Question: I'm trying to run a python script but I get this error. 'AttributeError: 'list' object has no attribute 'winType'':

The actual contents of the file are:
'''
import time
import pylsl
import bci.open_bci_v3 as bci
#from random import random as rand
from pylsl import StreamInfo, StreamOutlet
from psychopy import prefs
prefs.general['audioLib'] = ['pygame']
from psychopy import visual, core, sound
import esys_cfg
NUM_CHANNELS = 8
SAMP_RATE = 100
info = StreamInfo('OpenBCI', 'EEG', NUM_CHANNELS, SAMP_RATE, 'float32', 'myuid34234')
outlet = StreamOutlet(info)
#funtion call to start displaying images
#def displayStimuli
# for file in os.listdir('directory'):
# for i in range(0,len(images)):
# def display(files, .....):
# ex: file_name = ['/dir/dir2/img.png']
window = visual.Window([512, 512])
cfg = esys_cfg.create_config('../stimulus-config/test.yml')
print(cfg.trial_order)
#trial_order = ['one', 'two', 'one']
for element in cfg.trial_order: #loop through all elements in array trial_order
imageIndex = 0
for imageIndex in range(len(cfg.trials[element].files)):
stimulis = cfg.trials[element].stimuli_folder + '/' + cfg.trials[element].files[imageIndex]
showStim = visual.ImageStim(window, stimulis)
showStim.draw([window])
window.flip()
core.wait(2.0)
'''
How can I correct this and run the program?
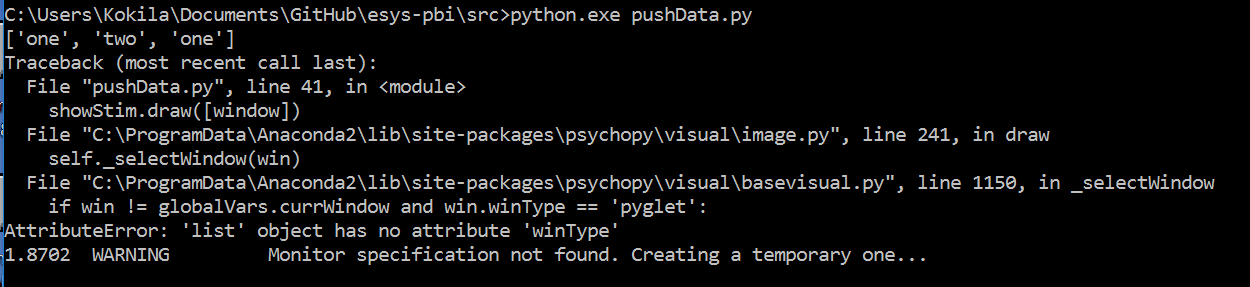
Answer: The error arises in the line
'''
showStim.draw([window])
'''
which should read
'''
showStim.draw(window)
'''
and if you only have one window, simply do
'''
showStim.draw()
'''
which draws in the window that 'showStim' was given as argument at initialization. BTW, initializing a psychopy stimulus is computationally heavy (easily takes a few hundred milliseconds), so do it once at the beginning of the script and then update the relevant aspect during runtime. In your case, do this:
'''
showStim = visual.ImageStim(window) # initialize the stimulus
for element in cfg.trial_order: #loop through all elements in array trial_order
imageIndex = 0
for imageIndex in range(len(cfg.trials[element].files)):
stimulis = cfg.trials[element].stimuli_folder + '/' + cfg.trials[element].files[imageIndex]
showStim.image = stimulus # update the image
'''